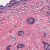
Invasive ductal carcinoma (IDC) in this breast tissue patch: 1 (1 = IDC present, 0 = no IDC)